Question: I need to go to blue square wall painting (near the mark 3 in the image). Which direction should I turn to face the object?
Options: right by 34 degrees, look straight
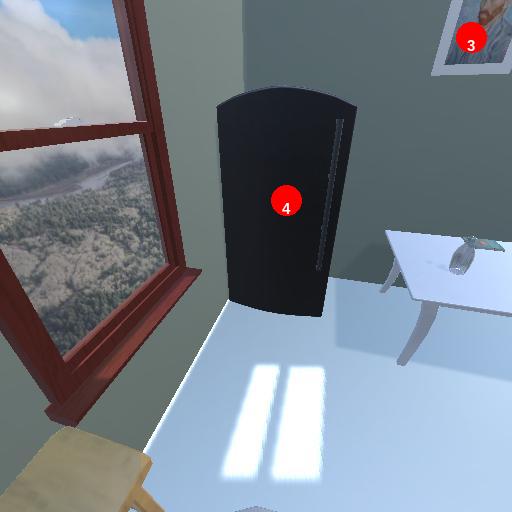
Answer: right by 34 degrees